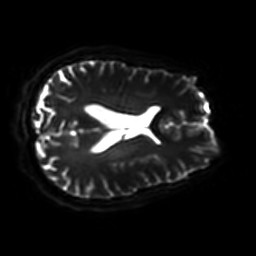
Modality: DWI
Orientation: axial
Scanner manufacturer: philips
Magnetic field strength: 7 T
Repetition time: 9.612 s
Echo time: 0.073 s